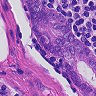
Metastatic tissue present: yes